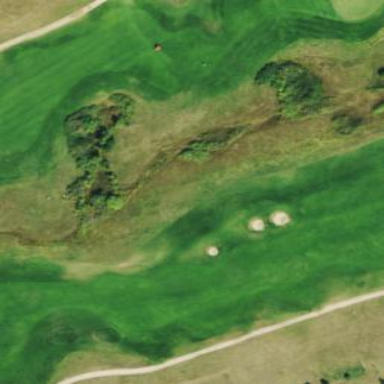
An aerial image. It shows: Grassy golf fairway.